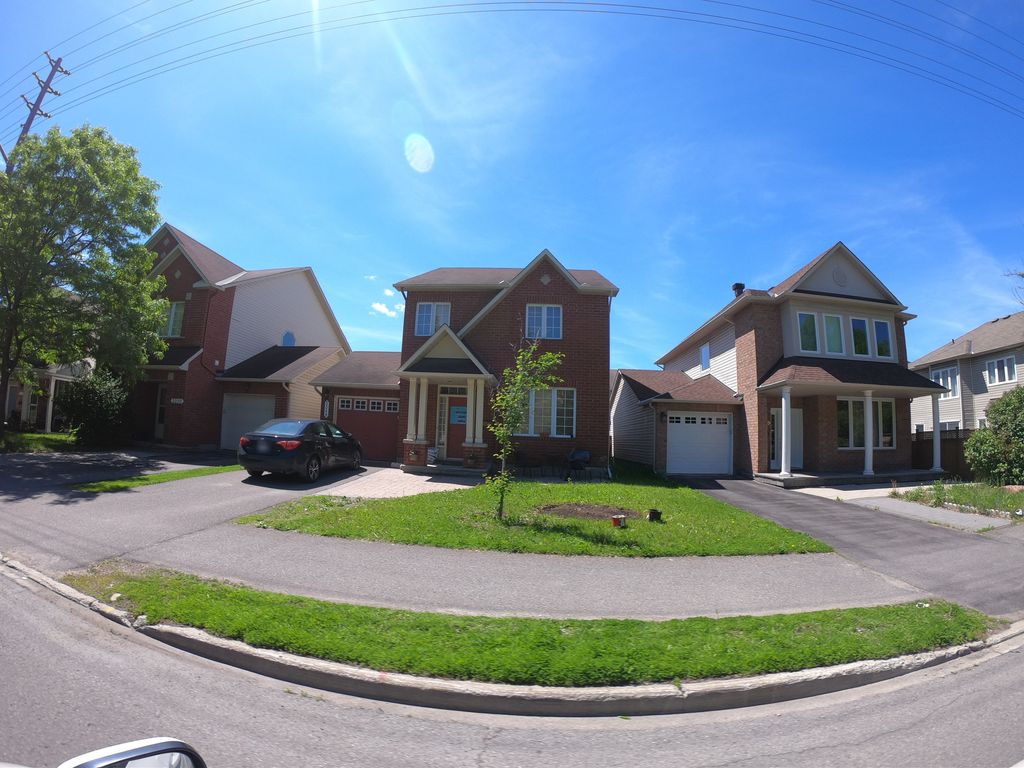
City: ottawa-gatineau